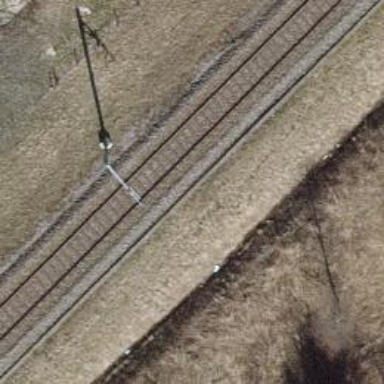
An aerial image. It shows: Catenary mast for power lines.